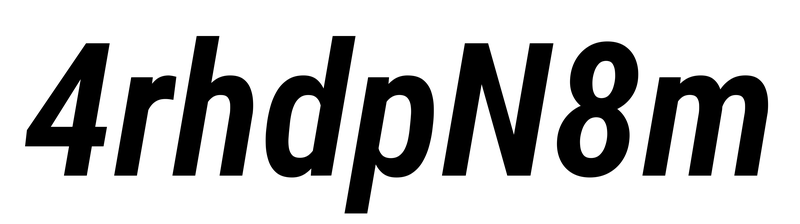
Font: Roboto-Italic_Condensed_SemiBold_Italic